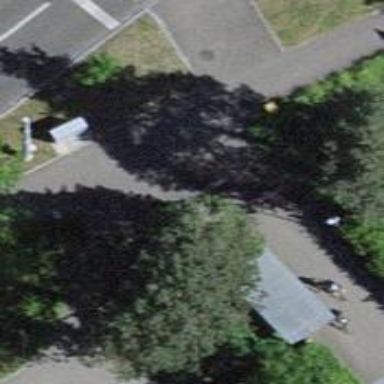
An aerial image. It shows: Bicycle parking area with stands available.